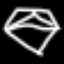
Label: diamond